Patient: sex M, age 33
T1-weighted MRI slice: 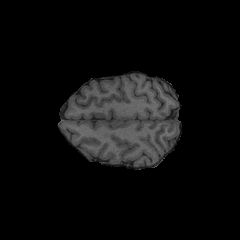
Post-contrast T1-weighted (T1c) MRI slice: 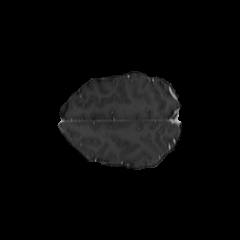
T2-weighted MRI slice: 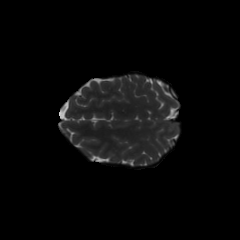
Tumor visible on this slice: no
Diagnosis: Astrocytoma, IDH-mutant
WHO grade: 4